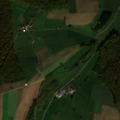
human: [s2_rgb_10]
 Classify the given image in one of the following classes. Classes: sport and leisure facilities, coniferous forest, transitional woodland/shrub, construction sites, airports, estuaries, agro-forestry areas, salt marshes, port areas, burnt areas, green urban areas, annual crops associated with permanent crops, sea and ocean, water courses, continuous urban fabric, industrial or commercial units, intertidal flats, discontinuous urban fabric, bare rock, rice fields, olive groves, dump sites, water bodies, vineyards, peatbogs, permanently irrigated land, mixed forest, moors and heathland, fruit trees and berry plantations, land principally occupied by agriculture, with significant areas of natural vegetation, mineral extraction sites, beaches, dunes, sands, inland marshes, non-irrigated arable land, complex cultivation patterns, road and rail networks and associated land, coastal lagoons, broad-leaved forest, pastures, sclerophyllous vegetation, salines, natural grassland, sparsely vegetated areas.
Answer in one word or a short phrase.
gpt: non-irrigated arable land, complex cultivation patterns, land principally occupied by agriculture, with significant areas of natural vegetation, broad-leaved forest